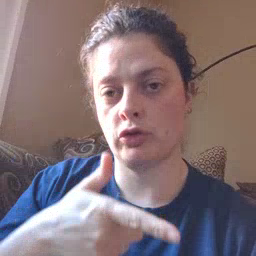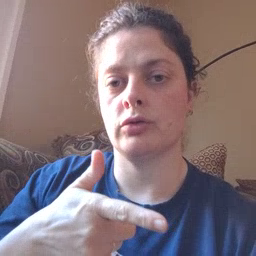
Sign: brother